Question: I have a sql query. I could not convert this query to lambda. Can you help me for convert this query to lambda?
I have a 'List<Evaluator>'. I want to get the average of the answer.value from this list. Group By evaluator.relationship and question.groupName
Sql query:
'''
SELECT v.relationship, q.group_name, q.order_number, avg(a.value) from evaluation e
LEFT JOIN evaluator v on e.id = v.evaluation
LEFT JOIN answer a on v.id = a.evaluator
LEFT JOIN question q ON a.question = q.id
where e.id='b19e8a34-d786-11e6-89b9-38b1dbfd82dd'
GROUP BY v.relationship, q.group_name, q.order_number
ORDER BY v.relationship, q.order_number;
'''
Entity Diagrams:

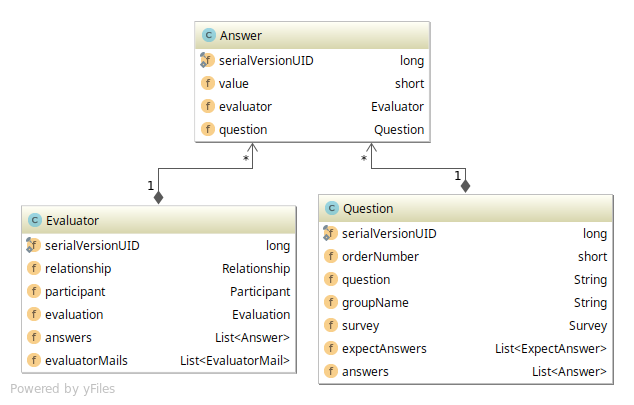
Answer: '''
evaluators.stream()
.flatMap(evaluator -> evaluator.getAnswers().stream())
.collect(Collectors.groupingBy(
answer -> new AbstractMap.SimpleEntry<>(answer.getEvaluator().getRelationship(),
answer.getQuestion().getGroupName()),
Collectors.averagingInt(Answer::getValue)));
'''
---
Explanation :
- - 'Stream<Answer>'- <URL>'Double'
So you should end up with a 'Map<Entry, Double>'. You could also create a 'String' for the key instead of 'Map.Entry' if you prefer, but that may result in a lot of unnecessary string concatenations.